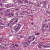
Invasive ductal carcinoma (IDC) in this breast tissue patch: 1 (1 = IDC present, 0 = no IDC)